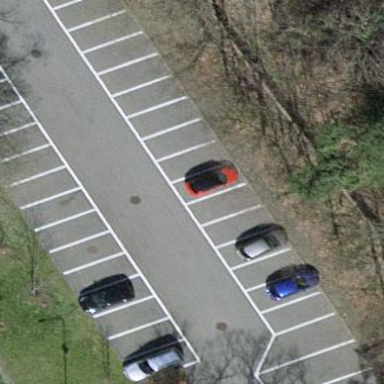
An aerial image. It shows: Parking area with surface.